Question: For such a big honkin' button on the main Glimpse control panel, it's surprising that "Set Glimpse Session Name" brings up only 7 results on Google (13 if you drop "Set").
Whatever it is, it sounds important. So what is a session name in Glimpse, and what does setting one do?

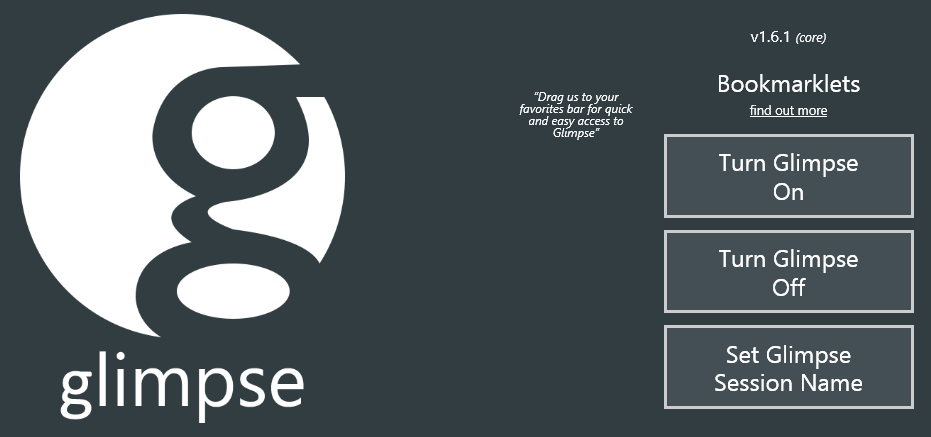
Answer: The Session name can help you to make a distinction between different clients. By default the browser name is used, but if you want to make distinction between different sessions in the same browser, then setting the session name will help you with that.
The printscreen I included will show you the different clients that were connected through the History tab, all requests are grouped per client. The or are defaults determined from the browser being used. The is the one I set myself while using the same browser that initially indicated
I hope that answers your question